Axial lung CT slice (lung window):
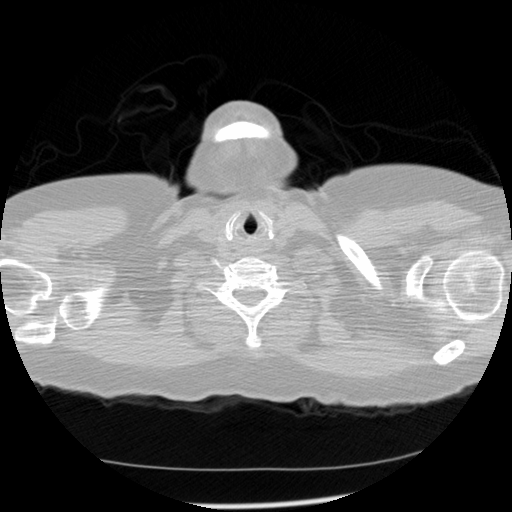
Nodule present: no